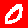
Digit: 0